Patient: sex M, age 67
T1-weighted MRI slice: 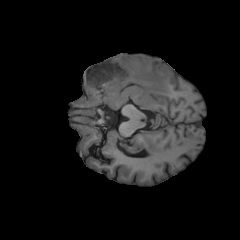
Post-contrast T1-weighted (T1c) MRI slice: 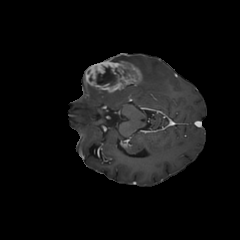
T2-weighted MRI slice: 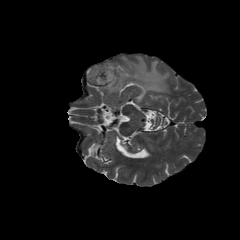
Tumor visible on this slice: yes
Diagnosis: Glioblastoma, IDH-wildtype
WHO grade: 4